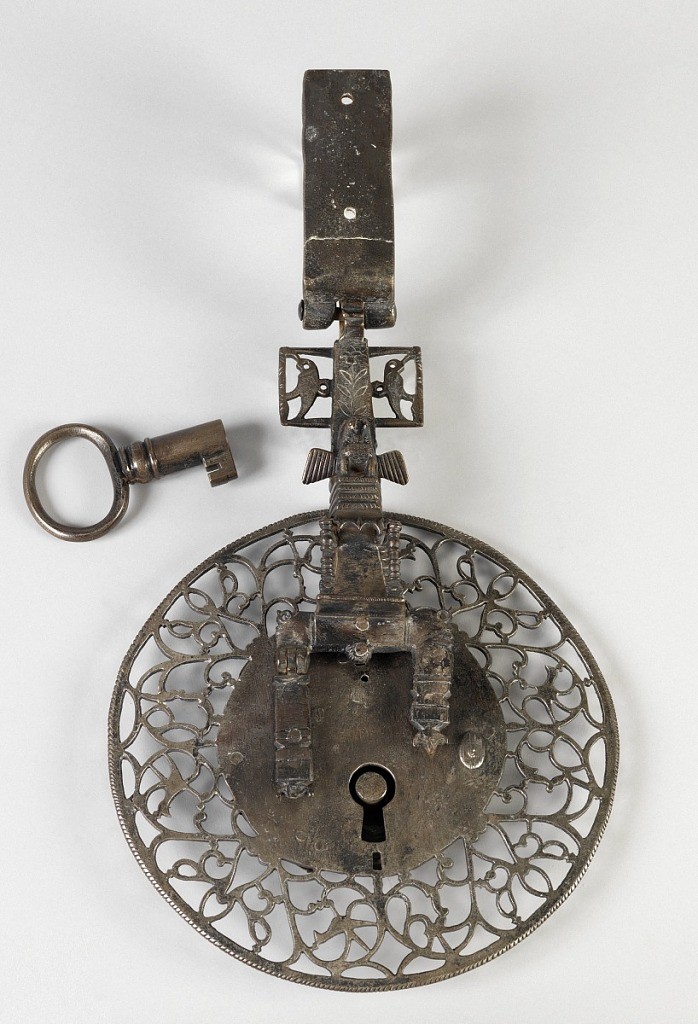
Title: Lock, hasp, key
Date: late 16th–mid- 17th century
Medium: Iron
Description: Lock in circular form, decorated with pierced vine and foliage pattern around keyhole; hasp attached with bird decoration, and short key with large loop.